Question: In my view did load I am trying to set a pointer from a user to the installation. Heres a pic of part of my user class.

And then I have this code to check if I have set the pointer or not
'''
PFInstallation *currentInstalation = [PFInstallation currentInstallation];
NSString *installationObjectId = currentInstalation.objectId;
if (![currentUser[@"installationString"] isEqual:installationObjectId]) {
NSLog(@"has not been set");
//******************
//THIS LINE THROWS THE ERROR
//********************
currentUser[@"installationString"] = installationObjectId;
}
'''
It gives this error '*** Terminating app due to uncaught exception 'NSInvalidArgumentException', reason: 'Can't use nil for keys or values on PFObject. Use NSNull for values.''
I don't have anything set to nil, which is why am so confused I am just trying to set the installationString key to a string
Thanks for the help in advance
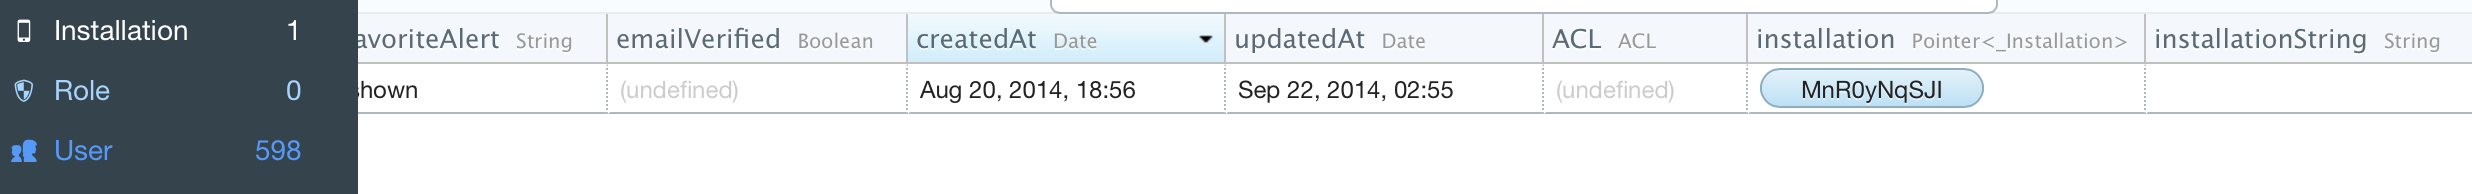
Answer: This is a problem of using bracket notation with a Parse object. Rather than using 'currentUser[@"installationString"]' you should use the following:
'''
[currentUser objectForKey:@"installationString"]
[currentUser setObject:installationObjectId forKey:@"installationString"];
'''
Additionally you need to add the following code. The currentInstallation hasn't been saved yet. I recommend doing this in AppDelegate.
'''
[currentInstallation saveInBackground];
'''